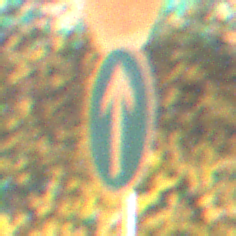
Verkehrszeichen: VorgeschriebeneFahrtrichtungGeradeaus
Zusatzzeichen oben: Stop
Umgebung: Outdoor, Urban
Tageszeit: Night
Wetter: PartlyCloudy
Licht: Artificial
Jahreszeit: NotSpecified
Kontrast: HighContrast